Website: ulta-beauty
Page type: customer-info-address
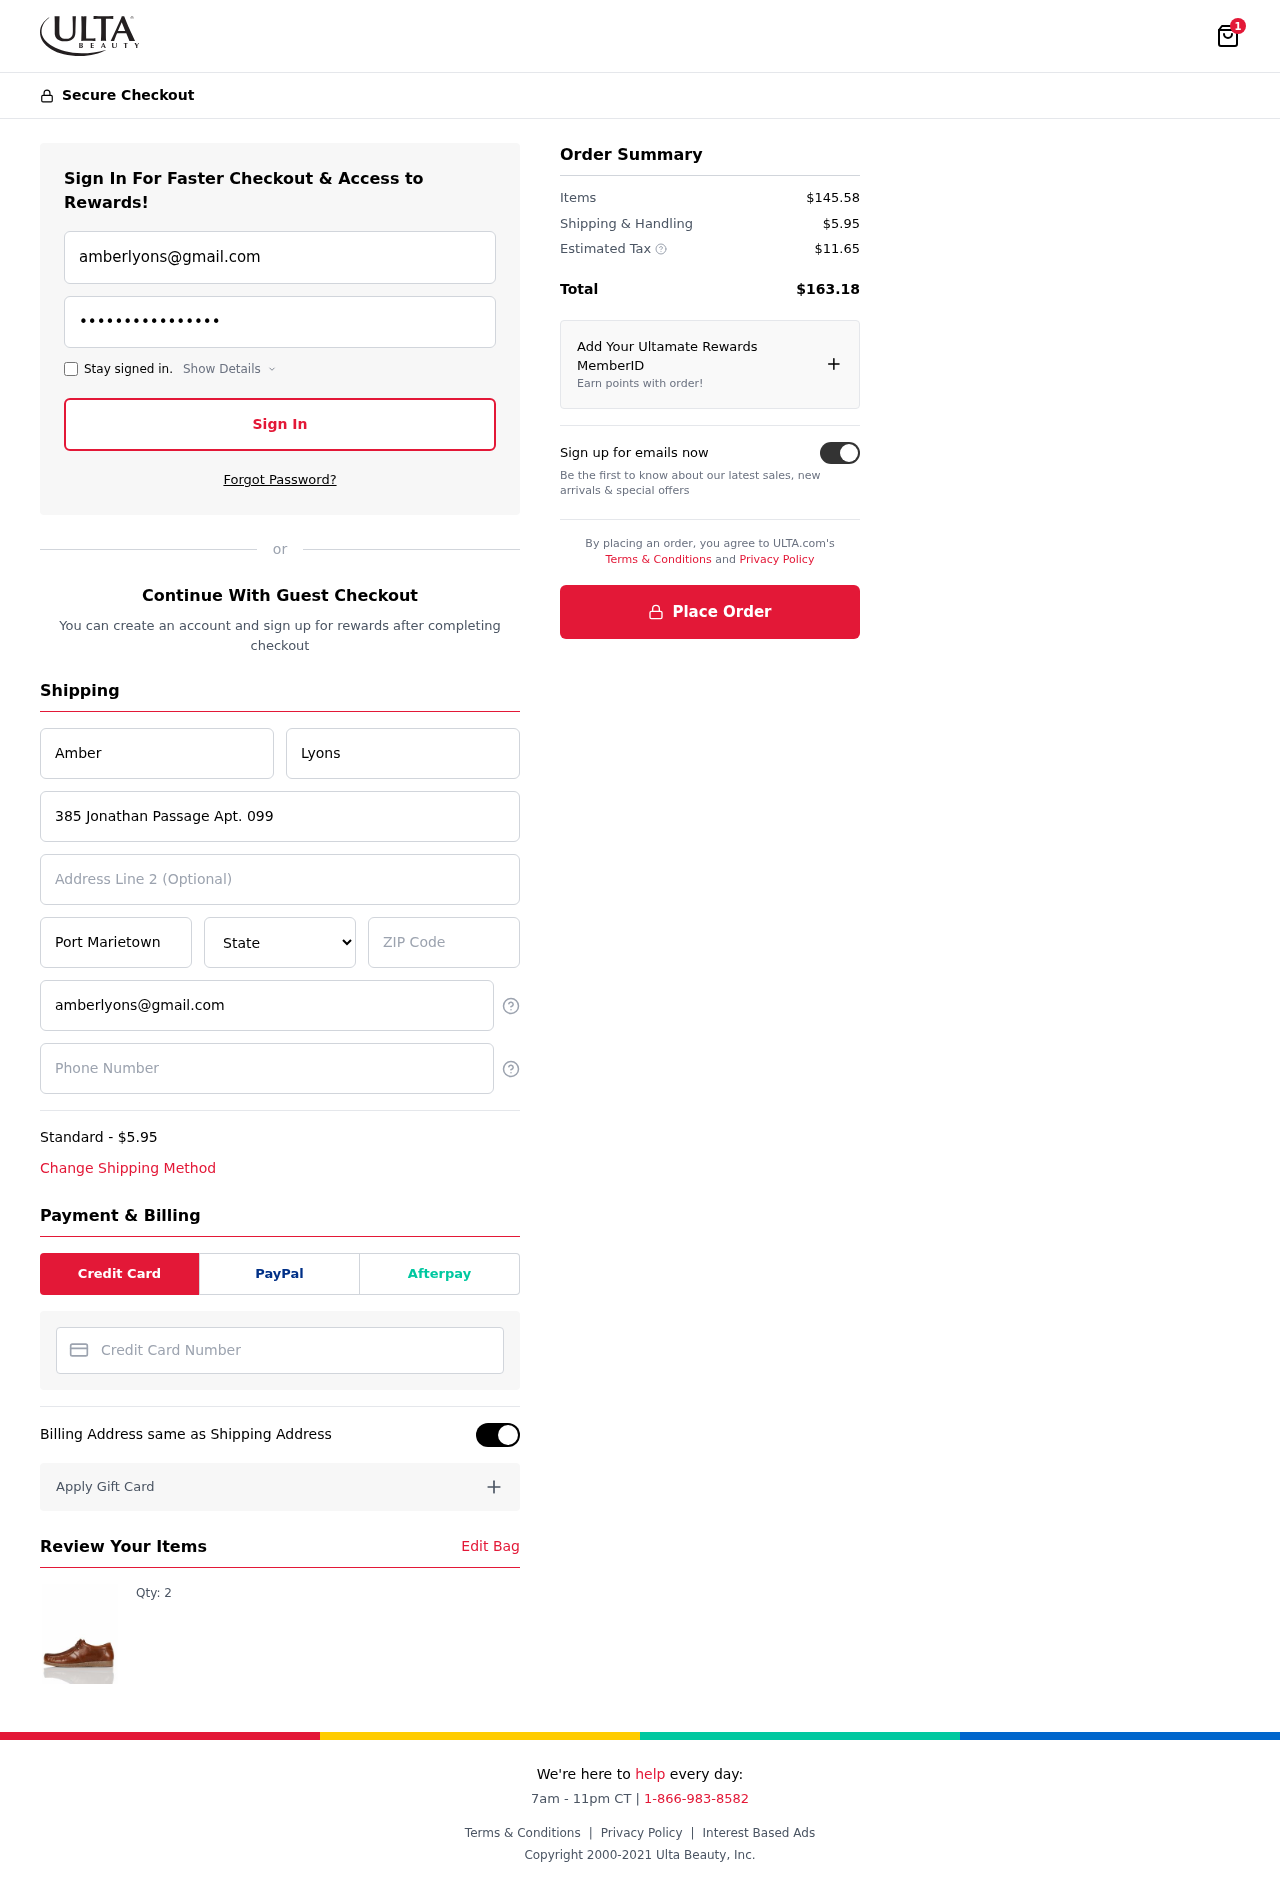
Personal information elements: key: PII_CARD_NUMBER
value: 4257 1099 8575 0364
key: PII_CITY
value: Port Marietown
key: PII_EMAIL
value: amberlyons@gmail.com
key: PII_FIRSTNAME
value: Amber
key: PII_LASTNAME
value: Lyons
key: PII_PHONE
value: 8613047567
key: PII_POSTCODE
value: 36192
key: PII_STATE
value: Montana
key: PII_STREET
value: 385 Jonathan Passage Apt. 099
Product elements: key: PRODUCT1_QUANTITY
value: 2
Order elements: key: ORDER_NUM_ITEMS
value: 1
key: ORDER_SHIPPING_COST
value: $5.95
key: ORDER_ITEMS_TOTAL
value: $145.58
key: ORDER_SHIPPING_COST2
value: $5.95
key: ORDER_TAX
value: $11.65
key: ORDER_TOTAL
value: $163.18